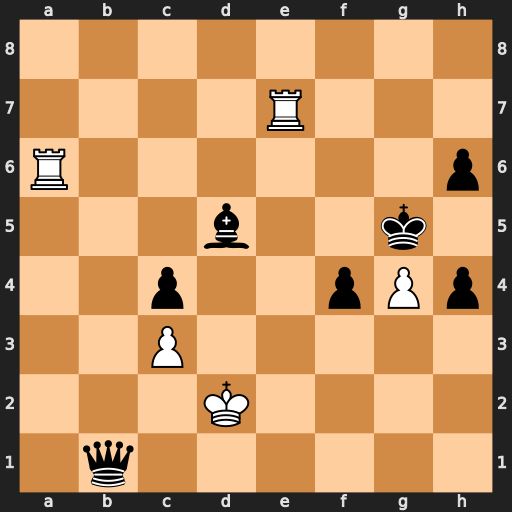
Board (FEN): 8/4R3/R6p/3b2k1/2p2pPp/2P5/3K4/1q6
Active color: w
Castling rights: -
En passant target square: -
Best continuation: Rg7+ Qg6 Raxg6#